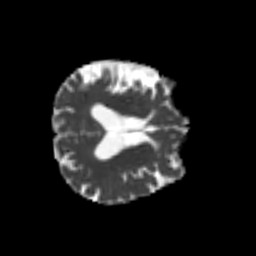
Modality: MD
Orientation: axial
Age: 75
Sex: female
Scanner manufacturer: siemens
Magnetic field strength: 3 T
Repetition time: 4.987 s
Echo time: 0.0792 s